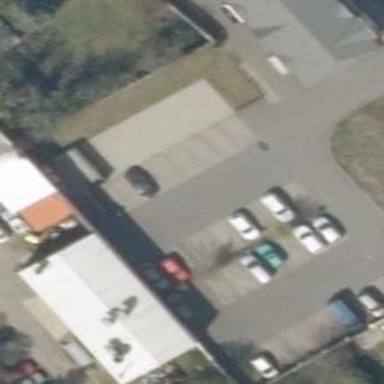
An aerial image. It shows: Parking aisle designated as service road.